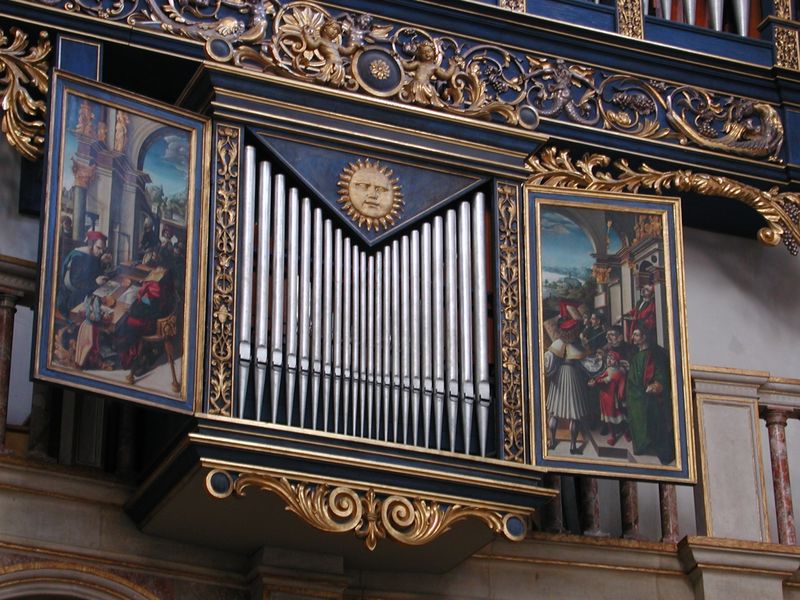
Titel: Orgelgehäuse mit Ornament und Tafelgemälden
Standort: Augsburg, St. Anna, Fuggerkapelle (EU - D - B)
Schlagwörter: blau, flügel, himmel, mann, dreieck, gelb, sitzen, braun, holz, männer, wolke, malerei, ornament, stehen, bild, kirche, sonne, gold, musik, bogen, tafel, pfeife, dekor, verzierung, spiel, orgel, pfeifen, schnitzereien, öffnen, prospekt, orgelpfeifen, retabel, malereien, tafelmalerei, tryptychon, pfefen